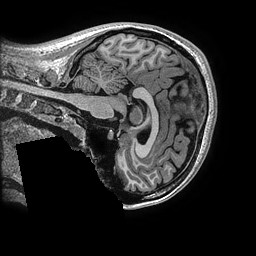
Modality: T1w
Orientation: sagittal
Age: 22
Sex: female
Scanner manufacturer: ge
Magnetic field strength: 3 T
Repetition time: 0.006952 s
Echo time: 0.00292 s